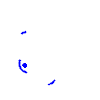
Particle: electron